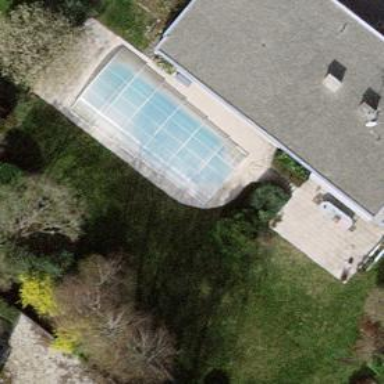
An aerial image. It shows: Swimming pool located in leisure land.